Question: I have an Ubuntu 16.04 installation in a vm and I'm trying to run an app inside a docker container and connect it to a MySQL database on the host
I have something like this.. on the host I have the MySQL:

And when I try to connect my app to the MySQL I got this:
> java.sql.exception: cannot create poolableConnectionFactory ( Could not create connection to database server. Attempted reconnect 3 times
I execute my app using a docker-compose:
'''
version: '2'
services:
exo:
image: exoplatform/exo-community:5.0
environment:
EXO_DB_TYPE: mysql
EXO_DB_NAME: user
EXO_DB_USER: root
EXO_DB_PASSWORD: "my-pass"
EXO_DB_HOST: "127.0.0.1"
EXO_ADDONS_LIST: exo-jdbc-driver-mysql
expose:
- "8080"
- "3306"
ports:
- "8080:8080"
volumes:
- exo_data:/srv/exo
- exo_logs:/var/log/exo
volumes:
exo_data:
external:
name: exo_data
exo_logs:
external:
name: exo_logs
networks:
default:
driver: bridge
'''
As you can see I try to connect to the MySQL default port... And I just saw that 3306 port is listening on the host.
I also tried to add the following line ( saw on another post)
In my.cnf I have the bind-address 0.0.0.0.
And MySQL is running:
'''
root@xxx/# mysqladmin -u root -p status
Uptime: 4784 Threads: 4 Questions: 17 Slow queries: 0 Opens: 114 Flush tables: 1 Open tables: 33 Queries per second avg: 0.003
'''
I'm using docker on bridge so I guess I just need to add the port on docker composer in order to connect docker and host. But nothing seems to works. Can someone point me to right direction?
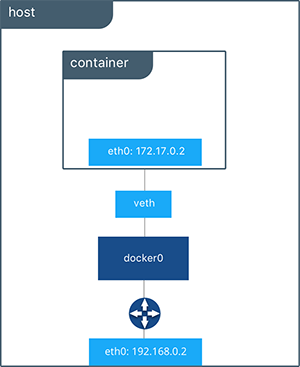
Answer: The problem is that you are trying to connect to the host from the container using 'localhost'. This won't work as the container has its own ip and localhost will hit the container and not the host.
Connecting from container to host is a very frequent question on stackoverflow and you can find many answers in <URL>
The easiest way (though not recommended) is to use 'network_mode: host' inside docker-compose file. In this case, the container will share the networking with the host and localhost will hit the host machine as well.